Chest X-ray:
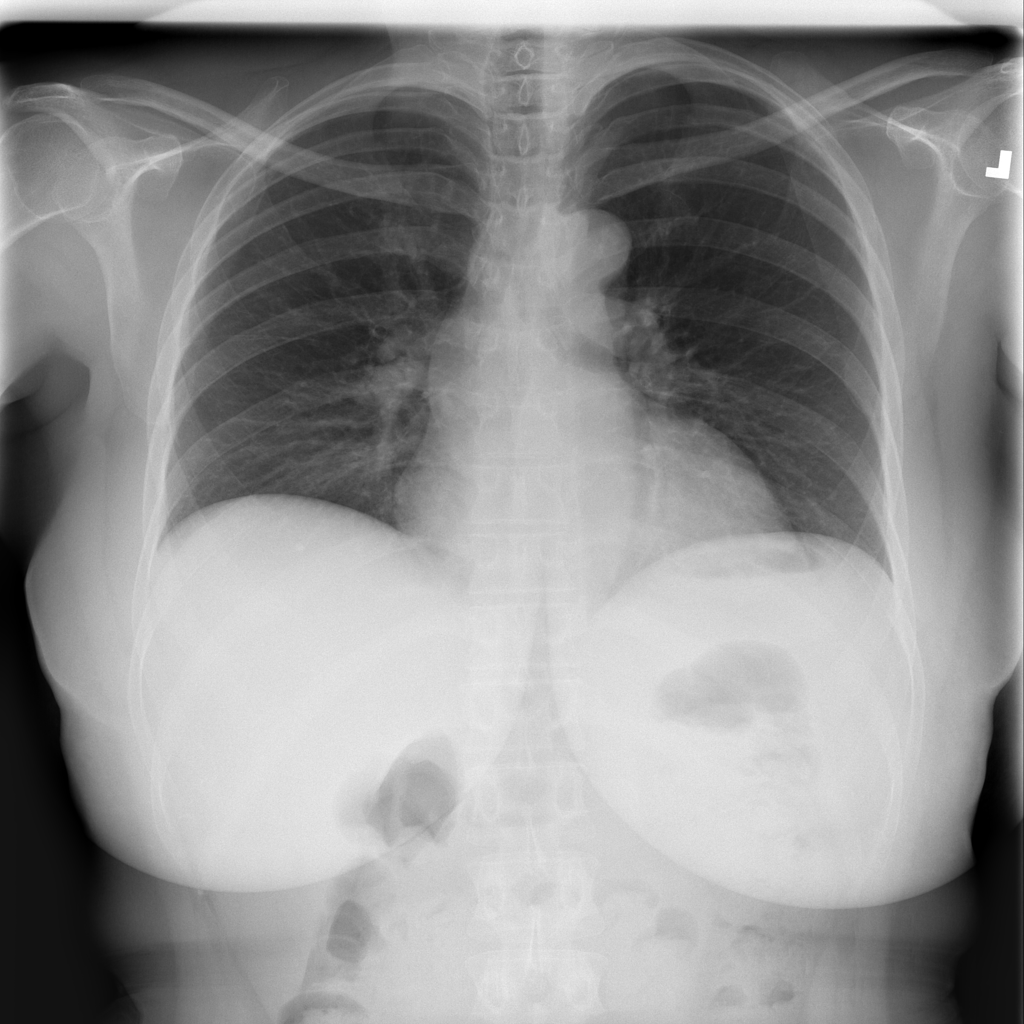
No abnormal finding: yes